Question: I want to do this with my table,

I have big table with 20,000 x 1,200 items. I want to remove all the columns which have all the values same from top to bottom. But it shouldn't change the variable name(V2 in the example) so that later I can figure out which one them is removed.
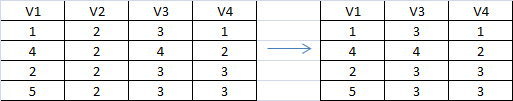
Answer: Just use 'vapply' to go through and check how many unique values there are in each column:
Sample data:
'''
mydf <- data.frame(v1 = 1:4, v2 = 5:8,
v3 = 2, v4 = 9:12, v5 = 1)
mydf
## v1 v2 v3 v4 v5
## 1 1 5 2 9 1
## 2 2 6 2 10 1
## 3 3 7 2 11 1
## 4 4 8 2 12 1
'''
What we will be doing with 'vapply':
'''
vapply(mydf, function(x) length(unique(x)) > 1, logical(1L))
# v1 v2 v3 v4 v5
# TRUE TRUE FALSE TRUE FALSE
'''
Keep the columns you want:
'''
mydf[vapply(mydf, function(x) length(unique(x)) > 1, logical(1L))]
# v1 v2 v4
# 1 1 5 9
# 2 2 6 10
# 3 3 7 11
# 4 4 8 12
'''